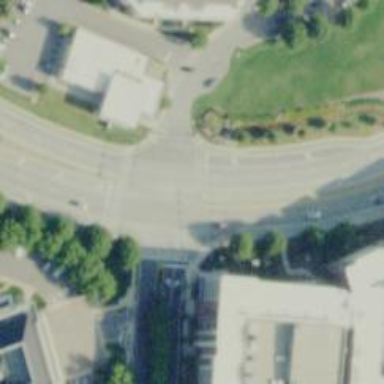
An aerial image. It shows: Marked road crossing.